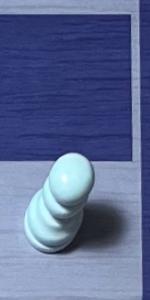
Label: Pawn_White